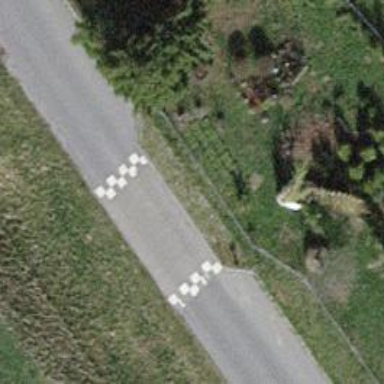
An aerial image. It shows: Traffic calming table.